Interaction volume radius: 5 \u00c5
Interaction volume height: 10 \u00c5
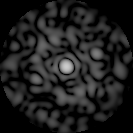
Disorder parameter: 0.8248